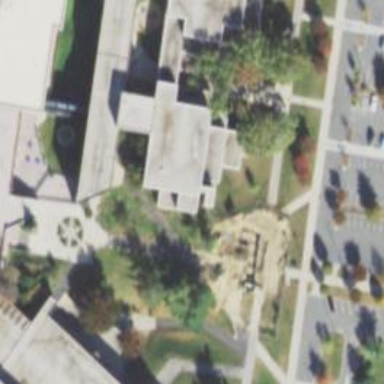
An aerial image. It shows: College building.